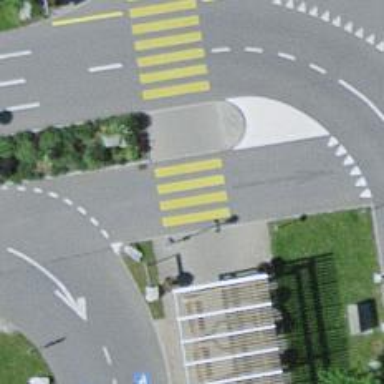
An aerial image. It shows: Zebra crossing on the road.